Field crop: maize
Growth stage: 2
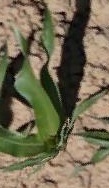
Species: maize